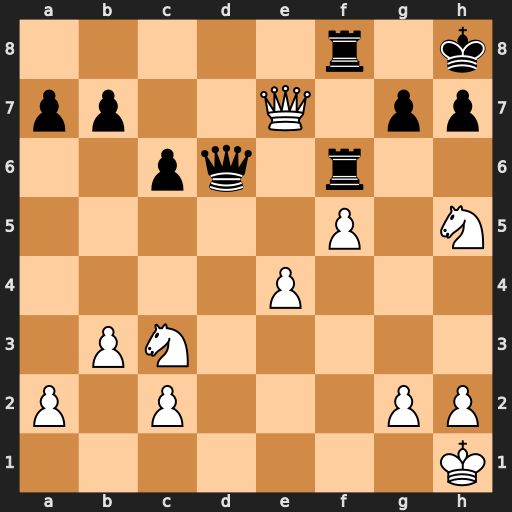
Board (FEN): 5r1k/pp2Q1pp/2pq1r2/5P1N/4P3/1PN5/P1P3PP/7K
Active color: w
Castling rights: -
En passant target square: -
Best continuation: Qxg7#